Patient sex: M
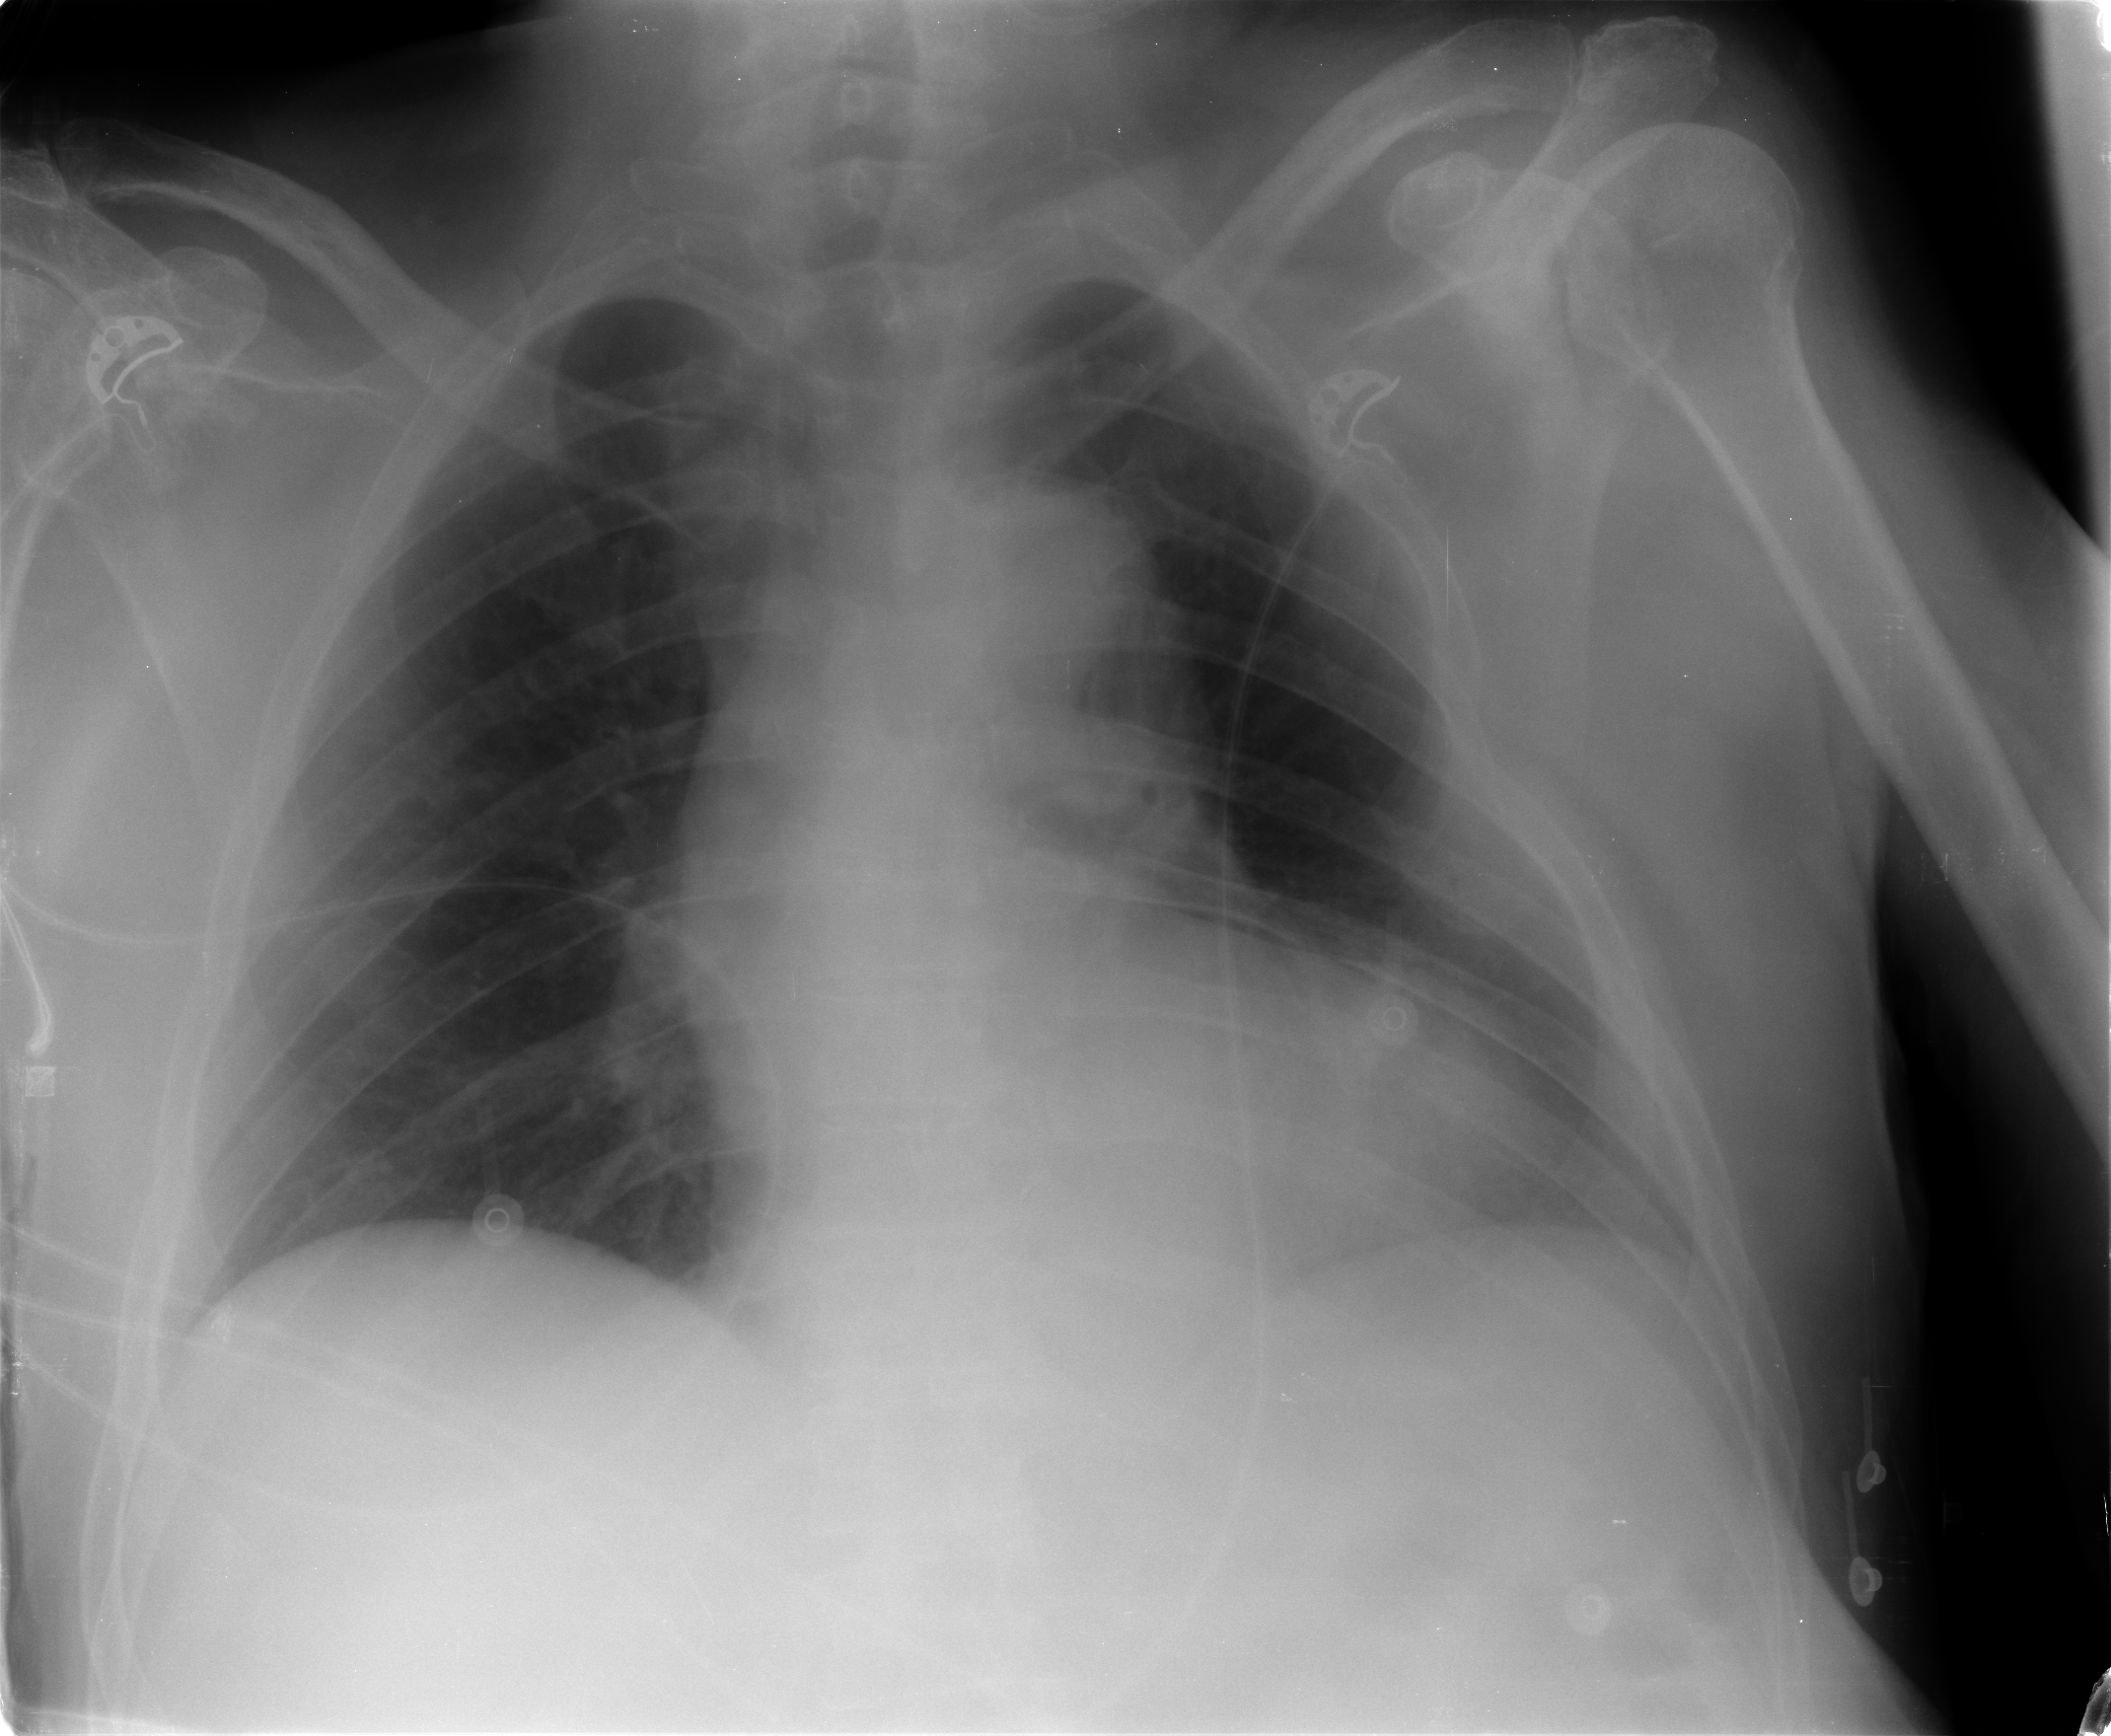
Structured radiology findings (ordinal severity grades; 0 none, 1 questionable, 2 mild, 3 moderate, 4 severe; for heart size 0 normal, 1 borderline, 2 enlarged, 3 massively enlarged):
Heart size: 2
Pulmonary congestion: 1
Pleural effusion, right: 0
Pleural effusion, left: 1
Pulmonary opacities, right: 0
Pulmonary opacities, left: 0
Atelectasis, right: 0
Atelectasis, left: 0